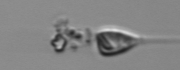
Label: Asterionellopsis_glacialis